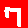
Digit: 7